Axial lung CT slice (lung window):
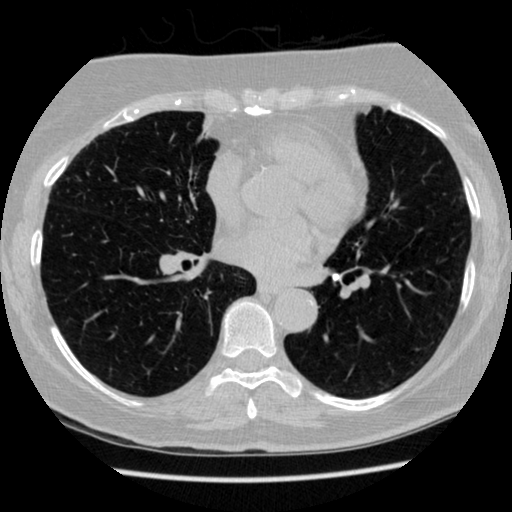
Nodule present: no